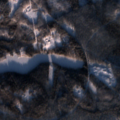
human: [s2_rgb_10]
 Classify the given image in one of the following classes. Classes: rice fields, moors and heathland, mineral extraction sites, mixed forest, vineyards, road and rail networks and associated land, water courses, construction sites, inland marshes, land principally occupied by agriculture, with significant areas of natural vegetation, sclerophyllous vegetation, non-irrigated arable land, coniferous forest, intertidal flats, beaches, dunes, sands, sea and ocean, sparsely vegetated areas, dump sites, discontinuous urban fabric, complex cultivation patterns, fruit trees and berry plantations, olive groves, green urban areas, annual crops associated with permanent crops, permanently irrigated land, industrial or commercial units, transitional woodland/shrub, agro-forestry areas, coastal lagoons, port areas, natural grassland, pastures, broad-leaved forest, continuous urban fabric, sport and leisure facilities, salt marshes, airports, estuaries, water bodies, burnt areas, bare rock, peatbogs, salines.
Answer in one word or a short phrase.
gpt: broad-leaved forest, coniferous forest, mixed forest, transitional woodland/shrub